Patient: sex F, age 62
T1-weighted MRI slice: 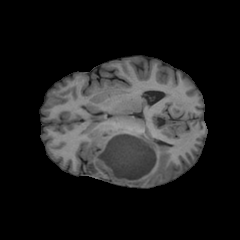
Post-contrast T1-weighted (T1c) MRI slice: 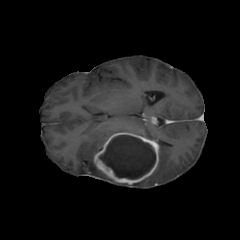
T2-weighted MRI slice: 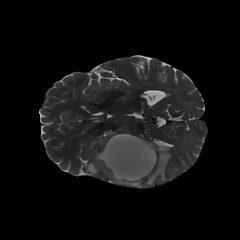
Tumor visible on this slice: yes
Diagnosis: Glioblastoma, IDH-wildtype
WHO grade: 4